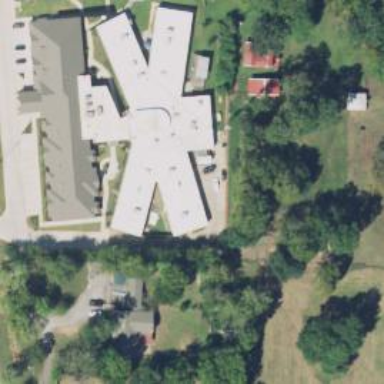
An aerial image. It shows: Nursing home building.